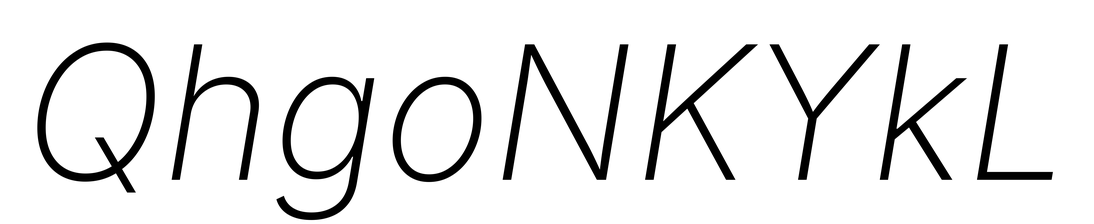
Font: Inter-Italic_ExtraLight_Italic